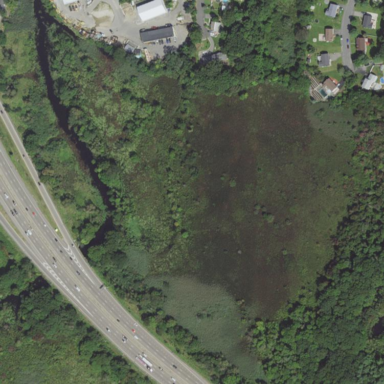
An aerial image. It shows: Wetland area characterized by wet meadow.